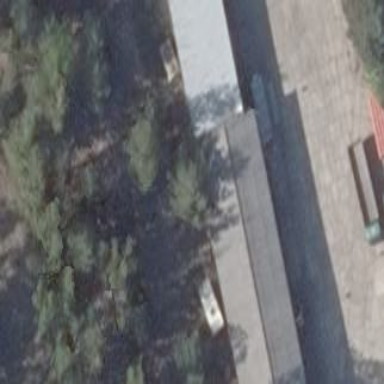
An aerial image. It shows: Industrial building.